Field crop: tomato
Growth stage: 2
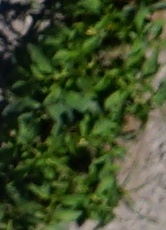
Species: tomato